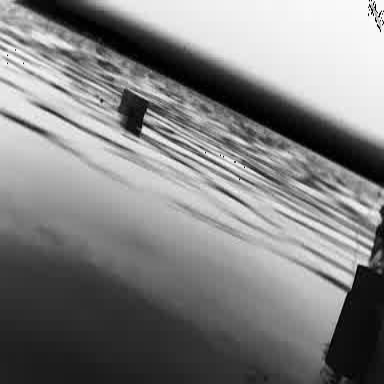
There is a fishing_boat in the infrared image.